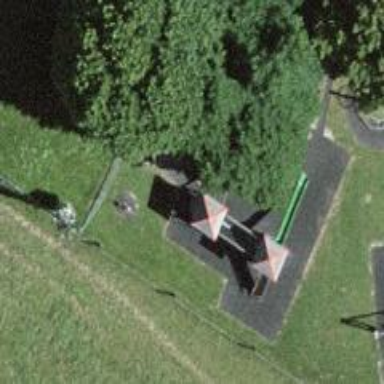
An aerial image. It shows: Playground structure.